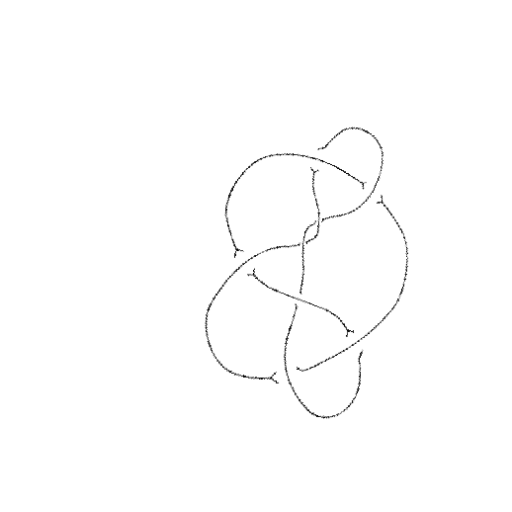
Crossing number: 8